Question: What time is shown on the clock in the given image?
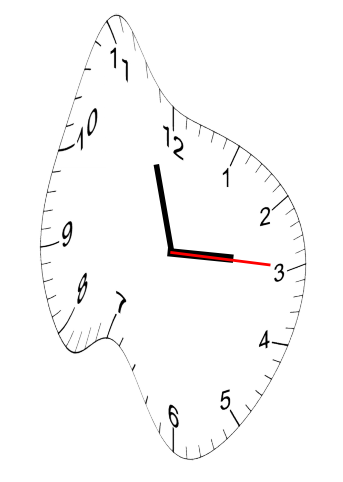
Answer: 02:57:15